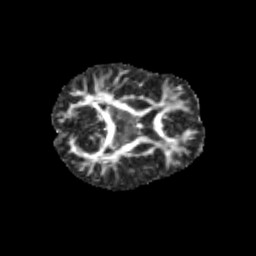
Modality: FA
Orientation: axial
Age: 10
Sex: female
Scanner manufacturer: siemens
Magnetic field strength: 3 T
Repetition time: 3.8 s
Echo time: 0.07 s